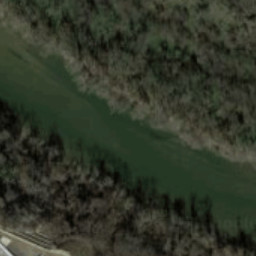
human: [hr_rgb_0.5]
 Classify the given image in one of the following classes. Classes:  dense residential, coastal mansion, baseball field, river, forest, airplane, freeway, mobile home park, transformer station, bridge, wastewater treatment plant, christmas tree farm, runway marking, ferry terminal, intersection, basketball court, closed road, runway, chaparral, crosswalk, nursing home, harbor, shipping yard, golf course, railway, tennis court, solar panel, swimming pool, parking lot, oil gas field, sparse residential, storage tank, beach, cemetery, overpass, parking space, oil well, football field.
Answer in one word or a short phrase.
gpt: river